五年级 · 立体几何学
下面图形（）沿虚线不能围成正方体（每格都是正方形）

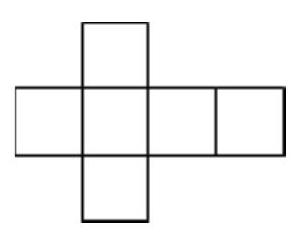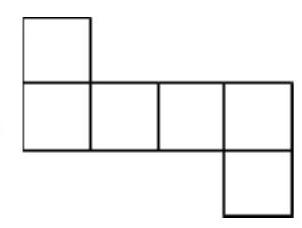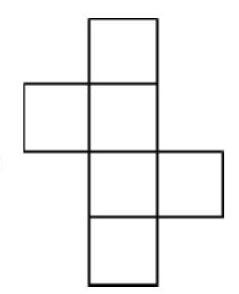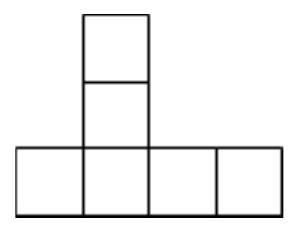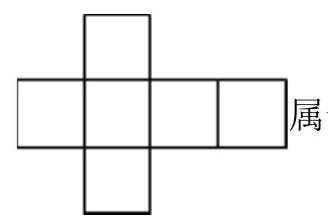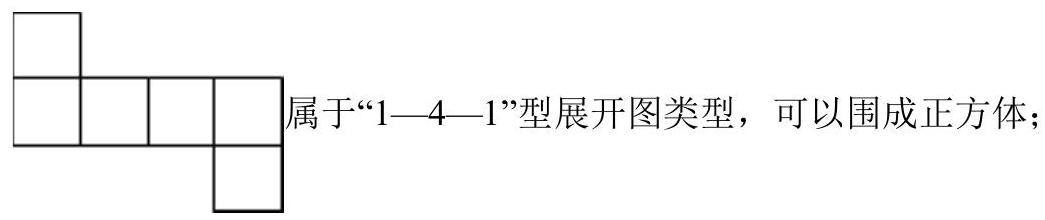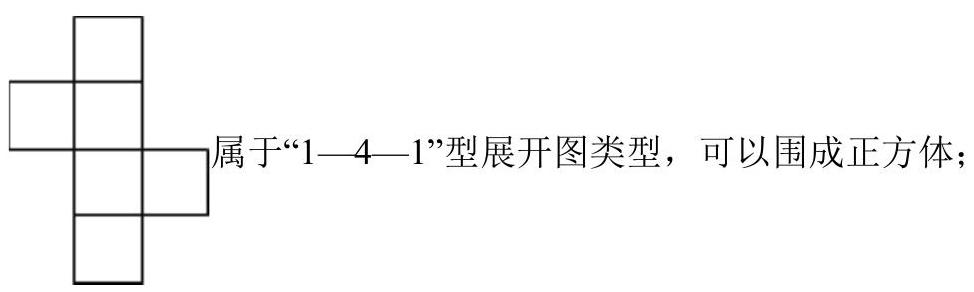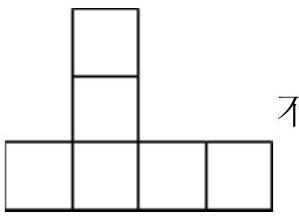
A.

B.

C.

D.

答案: D
解析: 解$\mathrm{D}$

【分析】正方体的展开图类型：（1）“1-4-1"型：中间 4 个一连串，两边各一随便放;

（2）“2-3-1"型：二三紧连错一个，三一相连一随便;

(3) “2-2-2"型: 两两相连各错一;

（4）“3-3”型：三个两排一对齐;
不能围成正方体的展开图类型: （1）一条线上不过四;

（2）“田字形”“七字型”“凹字型”; 据此解答。

【详解】A.

属于“1-4-1”型展开图类型, 可以围成正方体;

B.

C.

D.

不属于正方体展开图类型, 不能围成正方体。

故答案为: D

【点睛】掌握常见的正方体展开图类型是解答题目的关键。